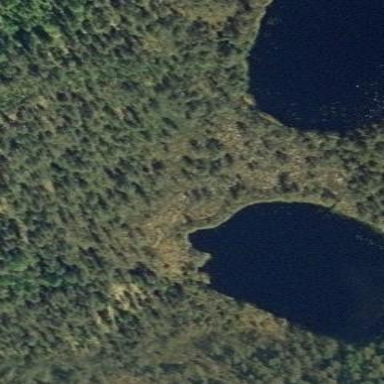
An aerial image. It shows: Serene lake surrounded by nature.